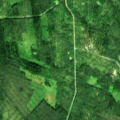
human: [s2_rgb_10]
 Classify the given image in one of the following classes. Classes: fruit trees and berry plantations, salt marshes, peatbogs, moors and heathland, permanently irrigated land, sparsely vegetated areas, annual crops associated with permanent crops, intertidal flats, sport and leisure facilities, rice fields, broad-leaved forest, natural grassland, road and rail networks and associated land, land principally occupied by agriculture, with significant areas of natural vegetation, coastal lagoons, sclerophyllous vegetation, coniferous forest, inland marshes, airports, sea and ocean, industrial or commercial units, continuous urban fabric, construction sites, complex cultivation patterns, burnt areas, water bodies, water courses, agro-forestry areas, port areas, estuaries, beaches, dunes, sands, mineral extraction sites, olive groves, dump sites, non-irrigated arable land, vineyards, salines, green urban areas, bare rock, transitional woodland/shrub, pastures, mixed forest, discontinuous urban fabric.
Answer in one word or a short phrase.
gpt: coniferous forest, mixed forest